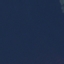
Label: SeaLake